Interaction volume radius: 5 \u00c5
Interaction volume height: 10 \u00c5
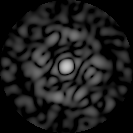
Disorder parameter: 0.8355